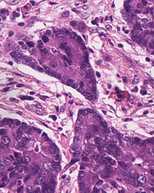
Tumor epithelial tissue: yes
Tumor-associated stroma tissue: yes
Normal tissue: no